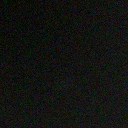
Screen state: off